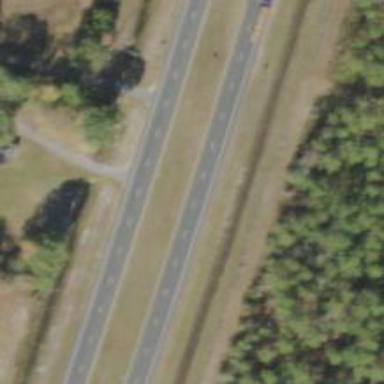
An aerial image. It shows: Asphalt road designated as trunk highway.